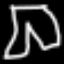
Label: pants